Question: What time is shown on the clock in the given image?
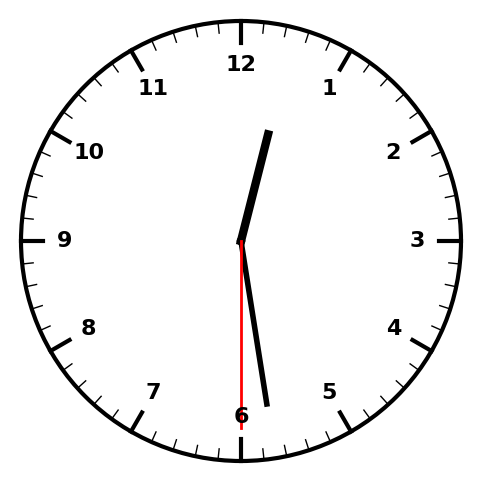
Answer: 12:28:30